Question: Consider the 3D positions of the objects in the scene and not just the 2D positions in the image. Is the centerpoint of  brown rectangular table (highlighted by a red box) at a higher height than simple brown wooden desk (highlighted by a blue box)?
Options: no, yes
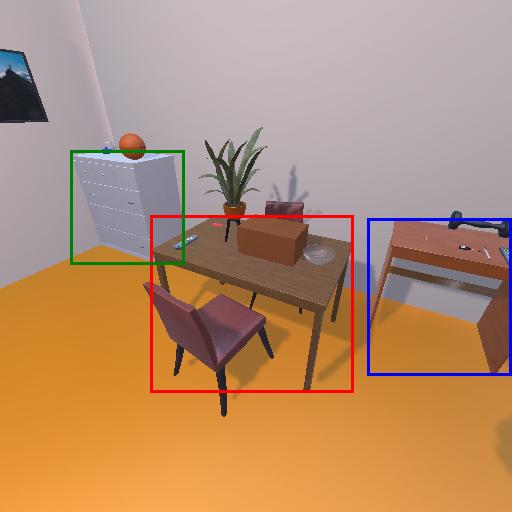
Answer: no